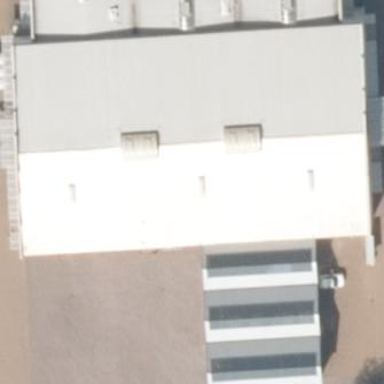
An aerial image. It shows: Retail building that is part of mall.